【题型】解答题　【知识点】解析几何　【难度】easy
已知椭圆 $C:\frac{x^2}{a^2}+\frac{y^2}{b^2}=1(a>b>0)$ 的右顶点为 $A(3,0)$，离心率为 $\frac{\sqrt{5}}{3}$，过点 $P(3,2)$ 的直线 $l$ 与 $C$ 交于 $M、N$ 两点.

(1)求椭圆的方程；

(2)若 $C$ 的上顶点为 $B$，直线 $BM、BN$ 的斜率分别为 $k_1、k_2$，求证：$\frac{1}{k_1}+\frac{1}{k_2}$ 为定值.
【解答】
【详解】(1) 由题意知 $\begin{cases} a=3 \\ \frac{c}{a}=\frac{\sqrt{5}}{3} \\ c^2=a^2-b^2 \end{cases}$，解得 $a=3,b=2,c=\sqrt{5}$，

所以 $C$ 的方程为 $\frac{x^2}{9}+\frac{y^2}{4}=1$.

(2) 显然直线 $l$ 的斜率存在，设直线 $l$ 的方程为：$y=k(x-3)+2$，$M(x_1,y_1)$，$N(x_2,y_2)$，

由 $\begin{cases} \frac{x^2}{9}+\frac{y^2}{4}=1 \\ y=k(x-3)+2 \end{cases}$，得 $(4+9k^2)x^2+18k(2-3k)x+81k^2-108k=0$，

由判别式 $\Delta=[18k(2-3k)]^2-4(4+9k^2)(81k^2-108k)>0$，可得 $k>0$，

所以 $x_1+x_2=-\frac{18k(2-3k)}{4+9k^2}$，$x_1x_2=\frac{81k^2-108k}{4+9k^2}$，易得 $B(0,2)$，

所以 $k_1=\frac{y_1-2}{x_1}=\frac{kx_1-3k}{x_1}$，$k_2=\frac{y_2-2}{x_2}=\frac{kx_2-3k}{x_2}$，

所以 $\frac{1}{k_1}+\frac{1}{k_2}=\frac{x_1}{kx_1-3k}+\frac{x_2}{kx_2-3k}=\frac{x_1(x_2-3)+x_2(x_1-3)}{k(x_1-3)(x_2-3)}$

$=\frac{2x_1x_2-3(x_1+x_2)}{k\left[x_1x_2-3(x_1+x_2)+9\right]}=\frac{2\cdot\frac{81k^2-108k}{4+9k^2}+\frac{54k(2-3k)}{4+9k^2}}{k\left[\frac{81k^2-108k}{4+9k^2}+\frac{54k(2-3k)}{4+9k^2}+9\right]}$

$=\frac{2\left(81k^2-108k\right)+54k(2-3k)}{k\left[81k^2-108k+54k(2-3k)+9(4+9k^2)\right]}=\frac{-108k}{36k}=-3$.

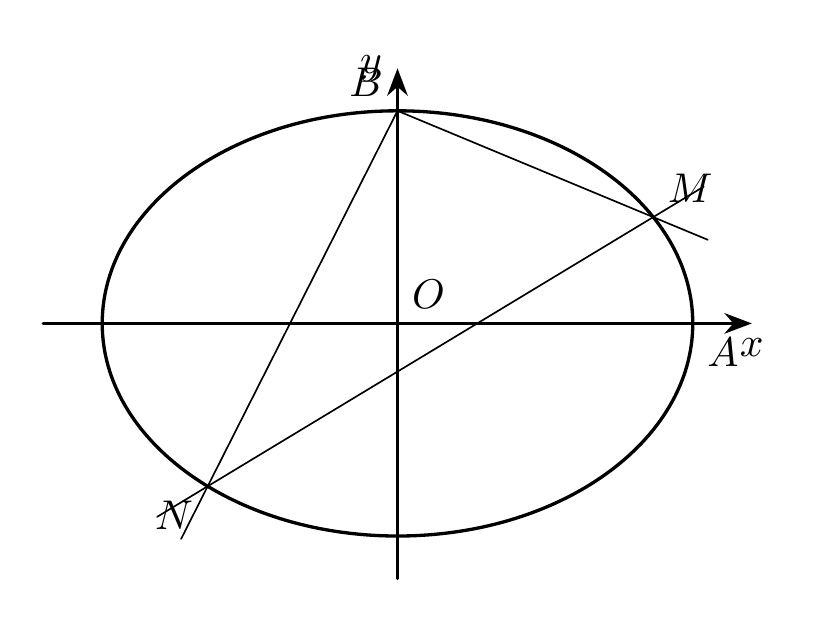